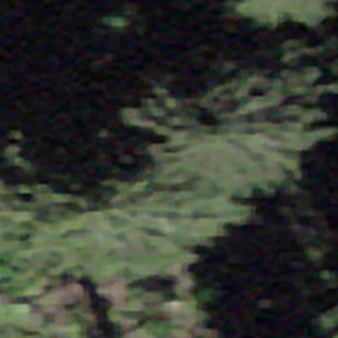
Label: other